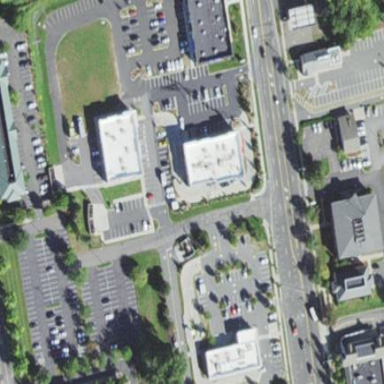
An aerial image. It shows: Retail area.